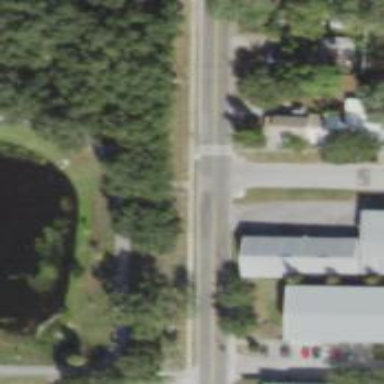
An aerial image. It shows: Marked crossing on cycleway road.